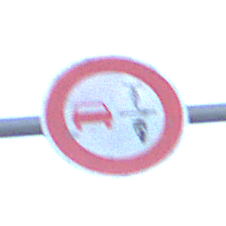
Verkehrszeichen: VerbotUeberholenEinspurigeFahrzeuge
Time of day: SunriseSunset
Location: Outdoor (RoadRail)
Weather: PartlyCloudy
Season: NotSpecified
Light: Natural